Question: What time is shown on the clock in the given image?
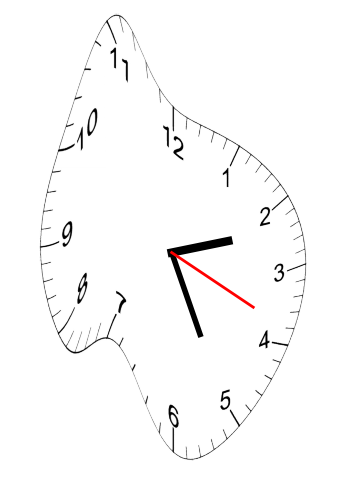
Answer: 02:25:19